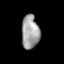
Tissue: skin
Cell type: Others
Senescence score: 0.7321
Nuclear area (px): 584
Mean DAPI intensity: 160.205